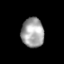
Tissue: lung
Cell type: T cells
Senescence score: 0.2321
Nuclear area (px): 657
Mean DAPI intensity: 161.075